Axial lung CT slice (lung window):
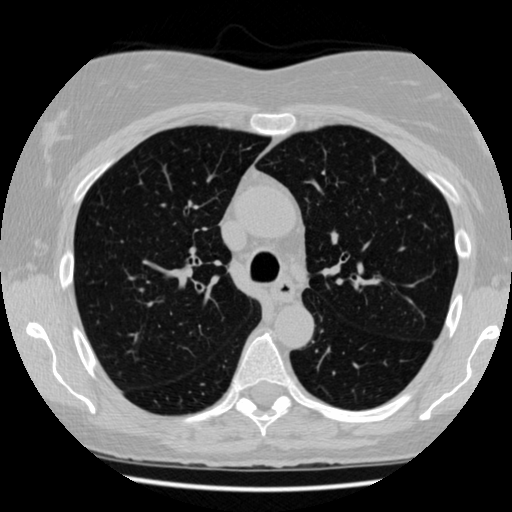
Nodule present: no